Current action and preconditions to check: path_clear

Your task: For each precondition in the list above, predict whether it will hold at this action.

Consider the current scene as observed from the mobile robot's camera, and analyze the predicted future states of all dynamic agents (e.g., people, animals, vehicles, or any moving entities) within the NEXT SECOND.

IMPORTANT: Only answer "very likely" if you are absolutely certain—based on strong, clear evidence—that a dynamic agent will violate the precondition in the predicted future state. Do NOT answer "very likely" for unlikely, ambiguous, or low-probability risks.

Ask yourself for each precondition: Is there a high probability, with clear and convincing evidence, that the predicted future states of any dynamic agent will interfere with the predicted future state of the currently executing action within the NEXT SECOND, causing that precondition to fail?

Assess the risk level based on these predictions. Use "likely" or "very likely" if motions create a clear risk of interference.

Use "neutral" or "improbable" if agents are nearby but their predicted paths are clearly diverging or non-conflicting.

Failure Risk Categories: "very improbable", "improbable", "neutral", "likely", "very likely"

Answer Format: Output ONLY the probability_of_failure value from these categories: "very improbable", "improbable", "neutral", "likely", "very likely"

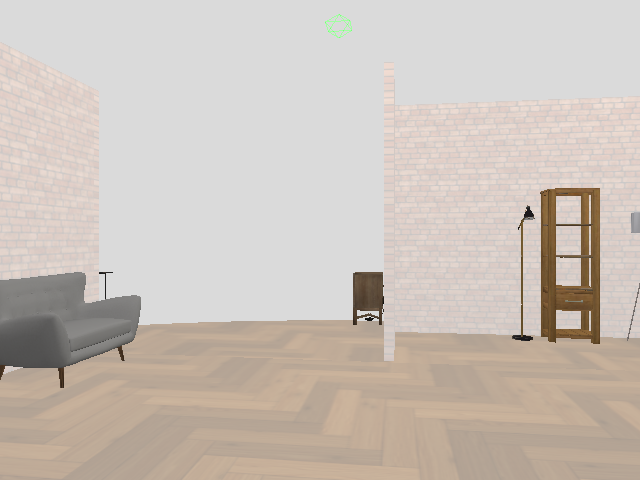

Answer: very improbable